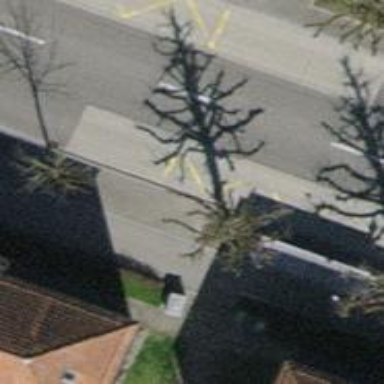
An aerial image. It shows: Avenue lined with trees.